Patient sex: M
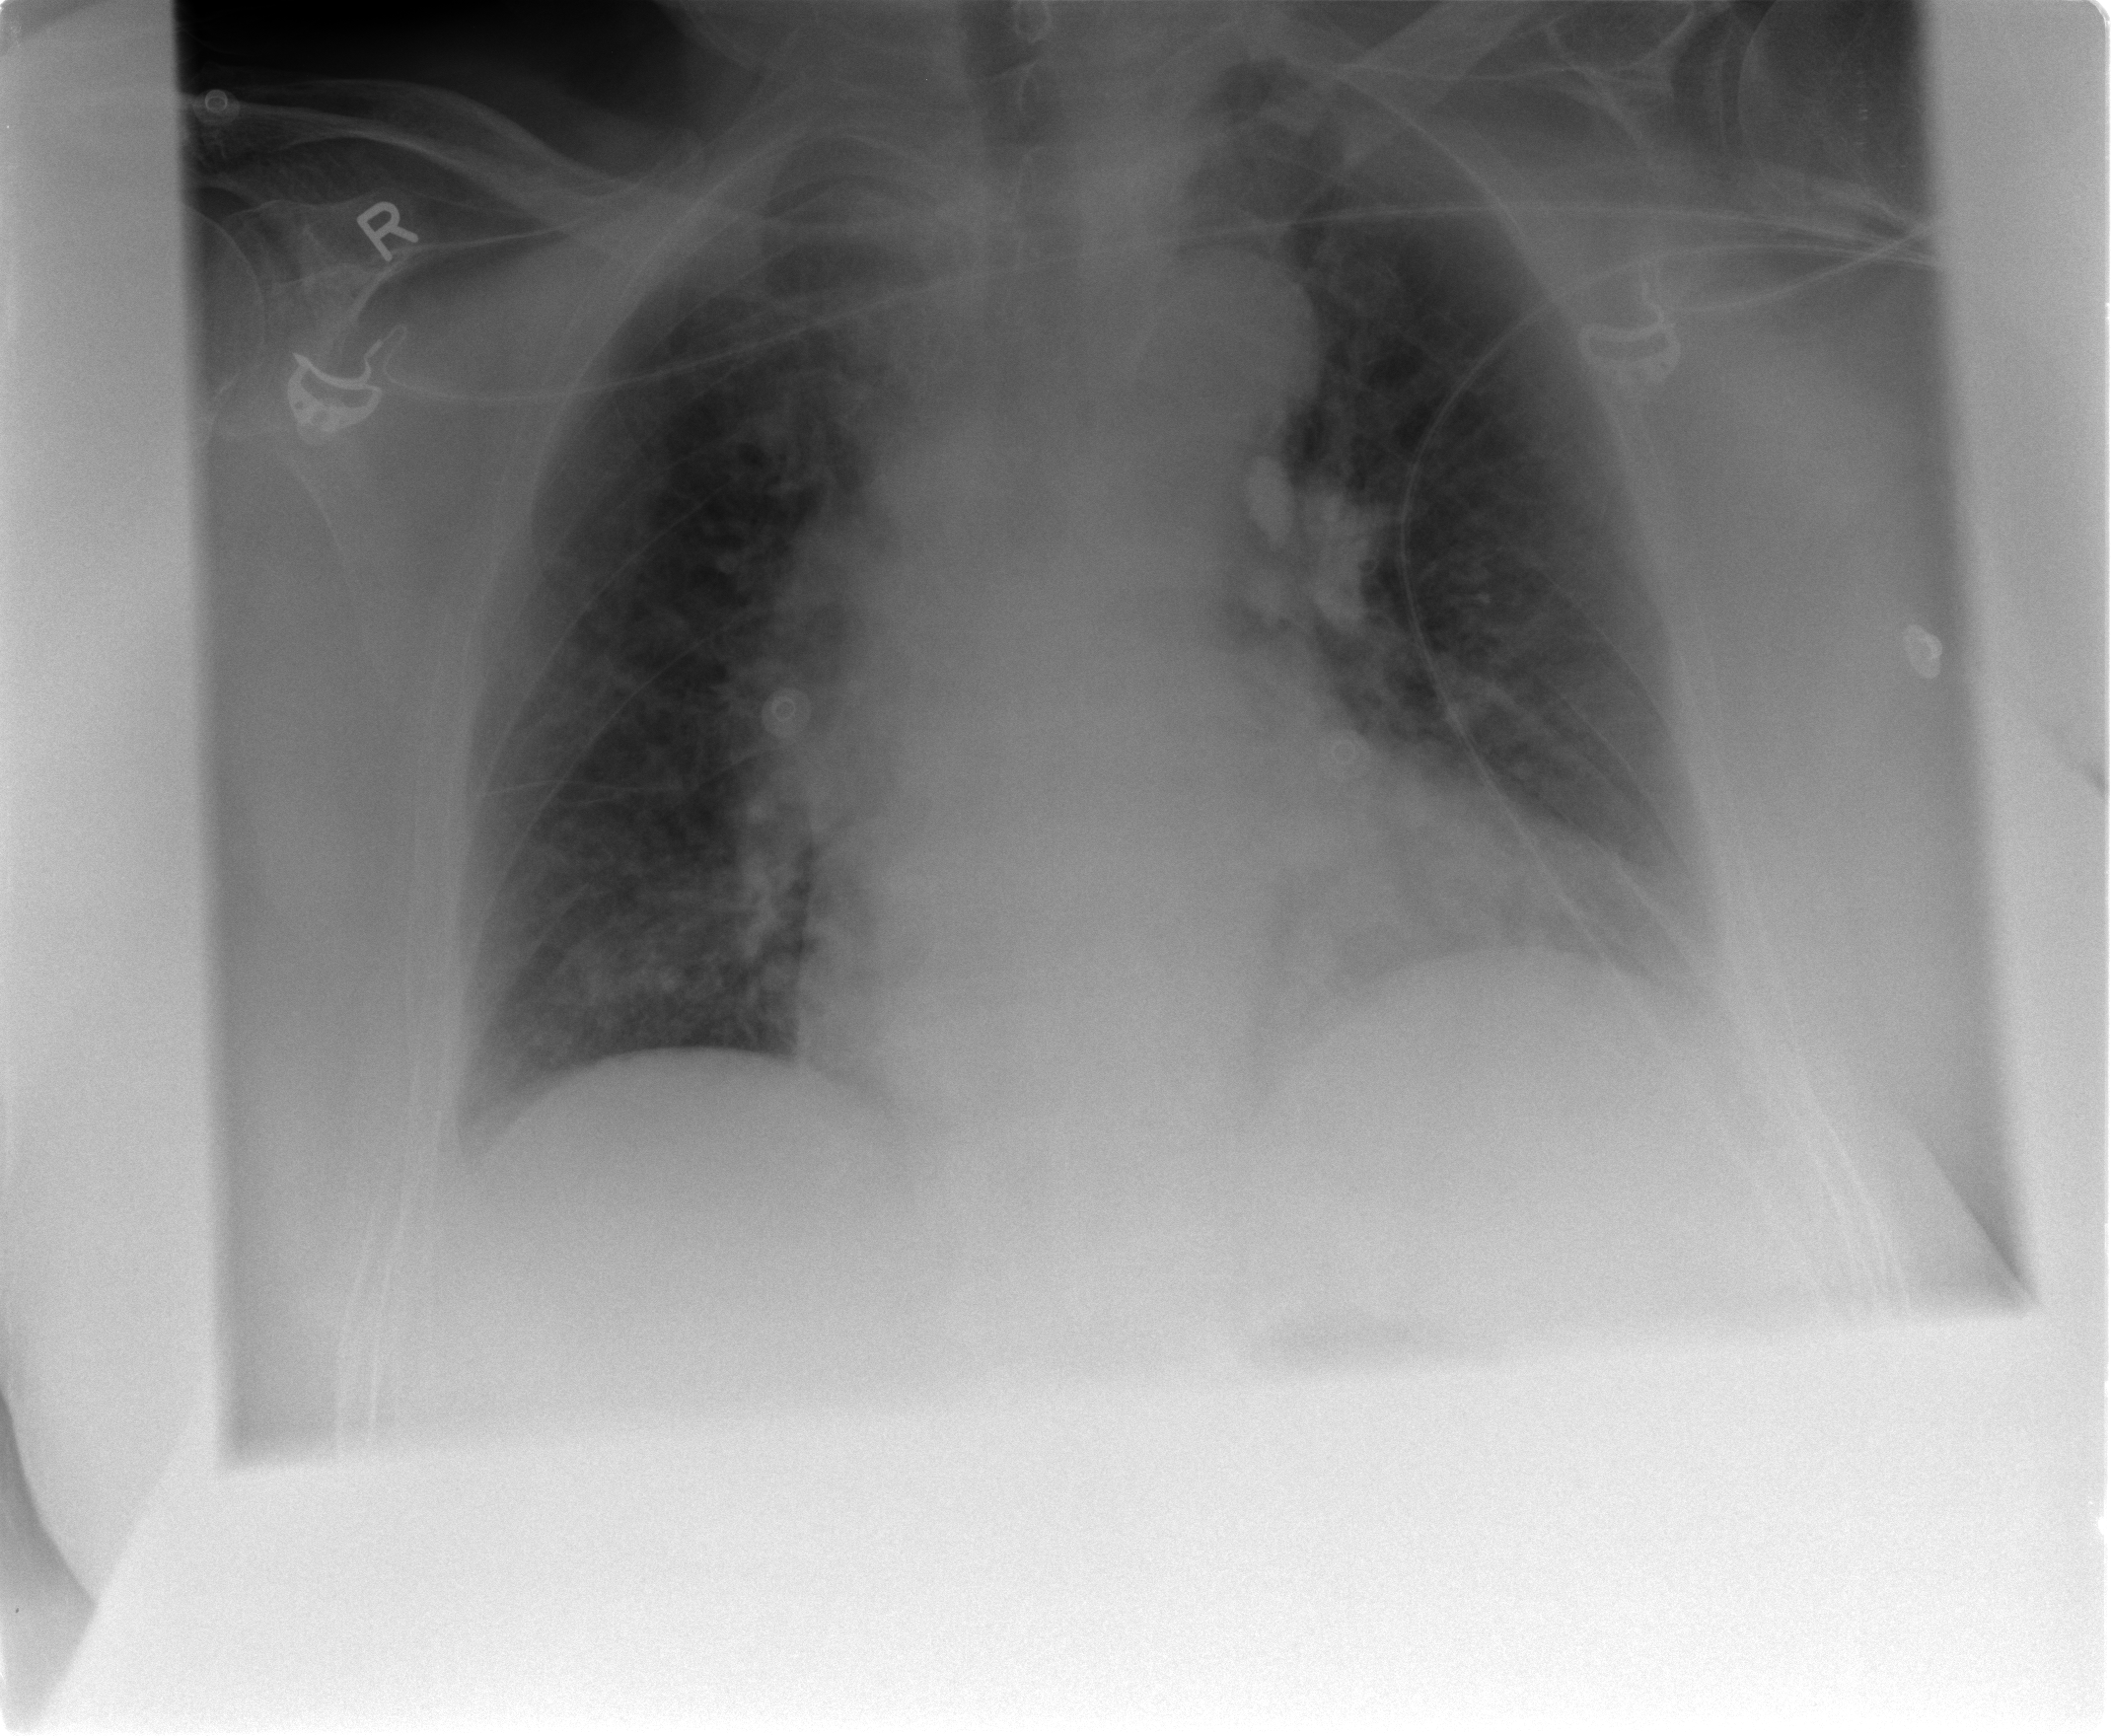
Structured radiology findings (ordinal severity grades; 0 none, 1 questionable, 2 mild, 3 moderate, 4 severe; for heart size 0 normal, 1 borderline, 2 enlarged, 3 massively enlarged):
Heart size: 2
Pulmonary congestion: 2
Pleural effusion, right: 0
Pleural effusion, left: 2
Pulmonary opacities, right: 0
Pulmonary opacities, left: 0
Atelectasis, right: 0
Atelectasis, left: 0